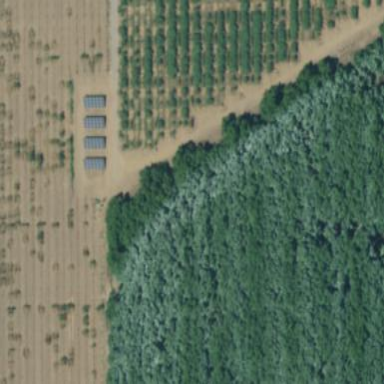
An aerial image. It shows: Orchard filled with walnut trees.